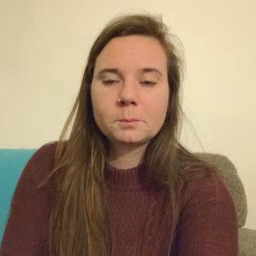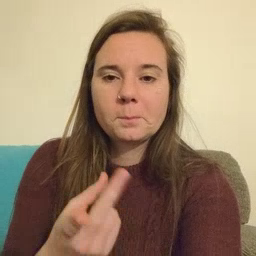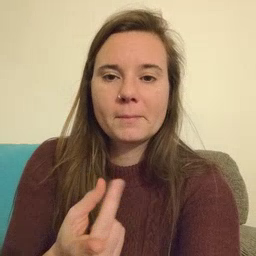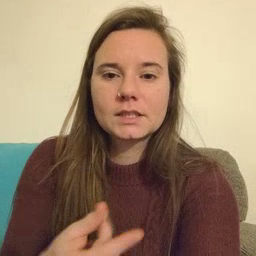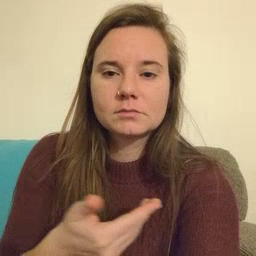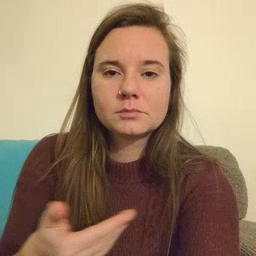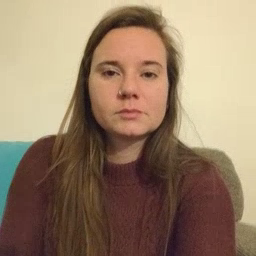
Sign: puppy